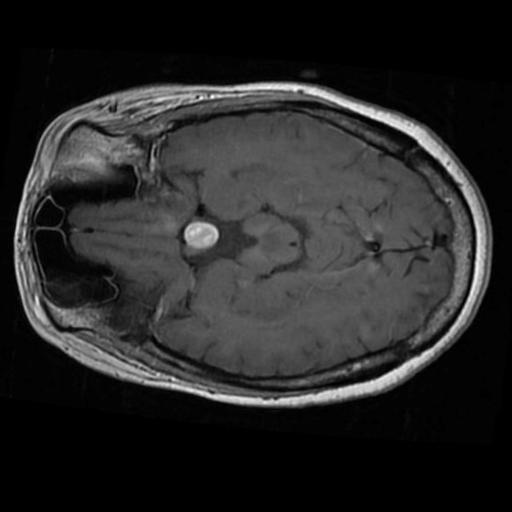
Label: brain_tumor